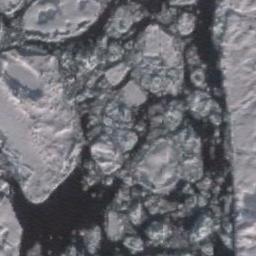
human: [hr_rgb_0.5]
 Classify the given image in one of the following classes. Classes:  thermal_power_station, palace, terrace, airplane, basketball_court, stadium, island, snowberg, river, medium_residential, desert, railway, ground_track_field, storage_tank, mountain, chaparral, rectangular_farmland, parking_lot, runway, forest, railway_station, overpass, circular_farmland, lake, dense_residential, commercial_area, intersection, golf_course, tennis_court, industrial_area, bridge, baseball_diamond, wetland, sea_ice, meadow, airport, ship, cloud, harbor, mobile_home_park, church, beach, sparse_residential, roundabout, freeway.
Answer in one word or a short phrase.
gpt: sea_ice